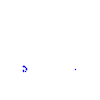
Particle: proton